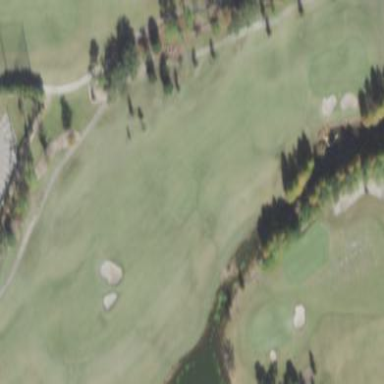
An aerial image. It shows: Golf fairway surrounded by grass.